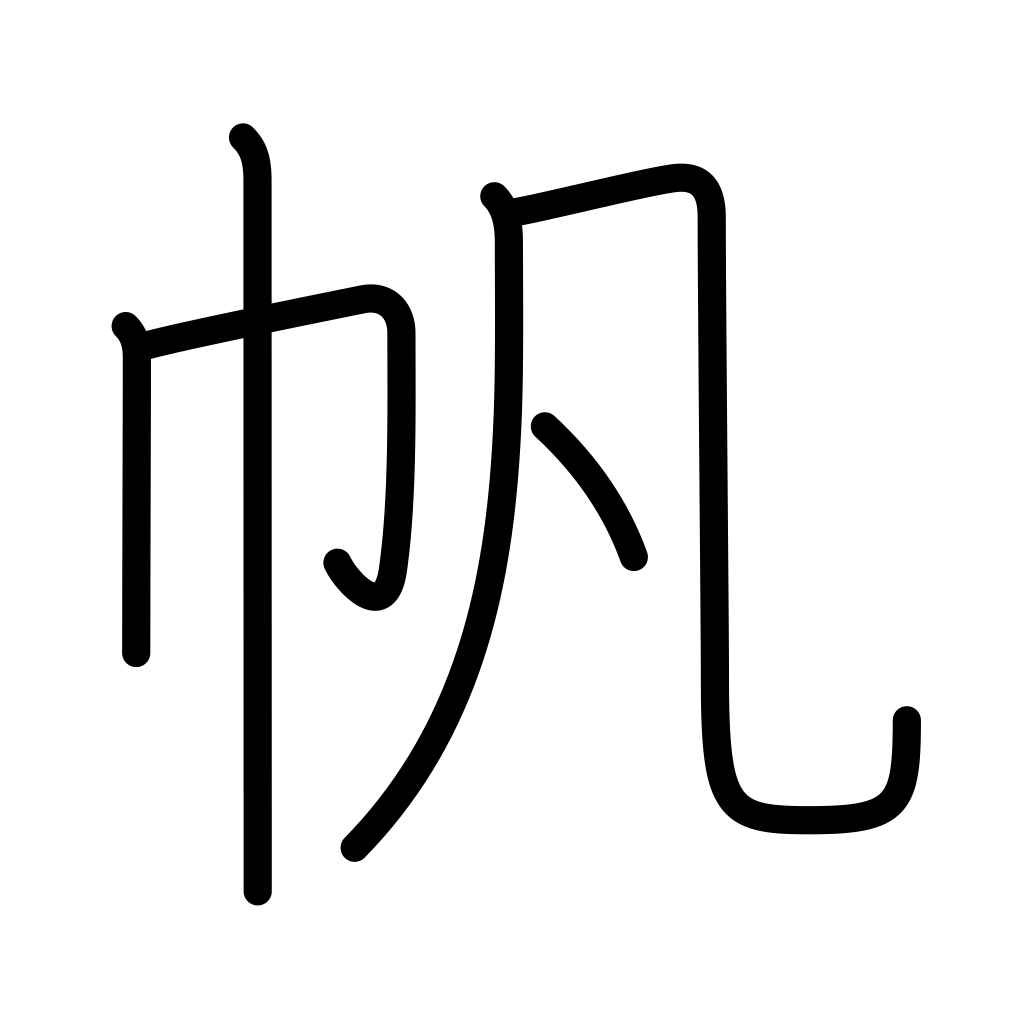
Meaning: sail